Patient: sex M, age 21
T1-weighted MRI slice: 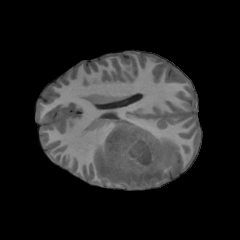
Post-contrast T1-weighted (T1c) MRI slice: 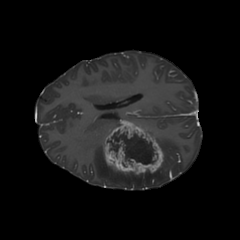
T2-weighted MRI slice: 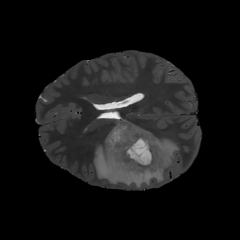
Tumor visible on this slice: yes
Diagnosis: Glioblastoma, IDH-wildtype
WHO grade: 4